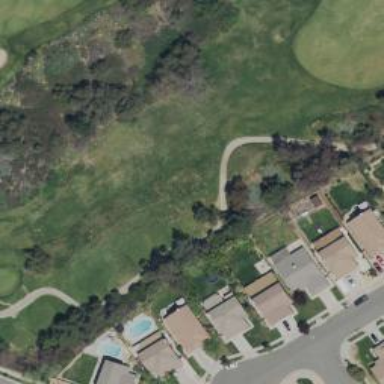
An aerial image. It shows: Service road used as golf cart path.